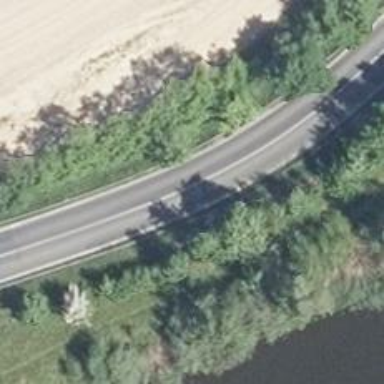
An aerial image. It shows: Secondary road with asphalt surface.